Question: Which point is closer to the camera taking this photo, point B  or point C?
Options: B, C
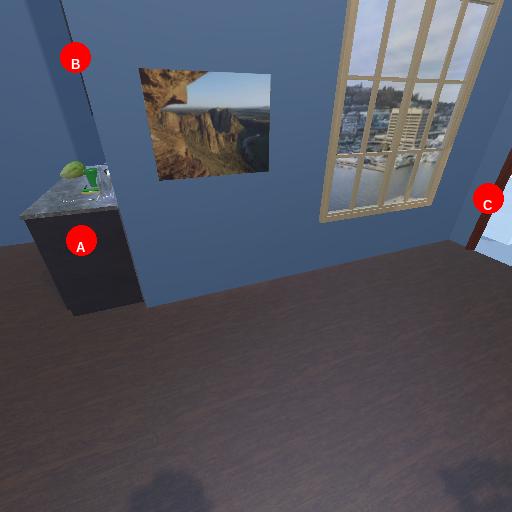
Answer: B